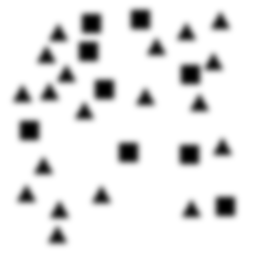
Squares: 9
Triangles: 19
Stars: 0
Total shapes: 28